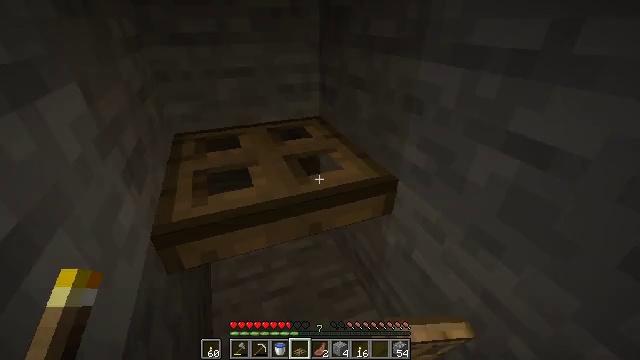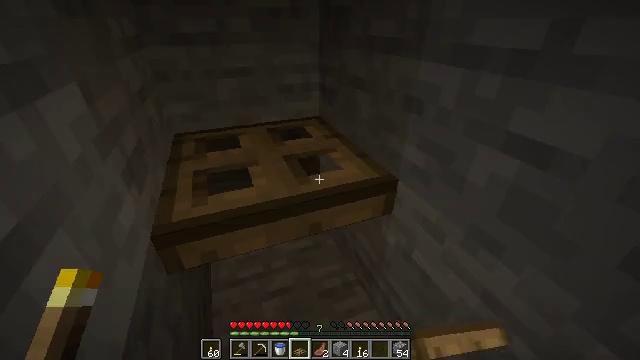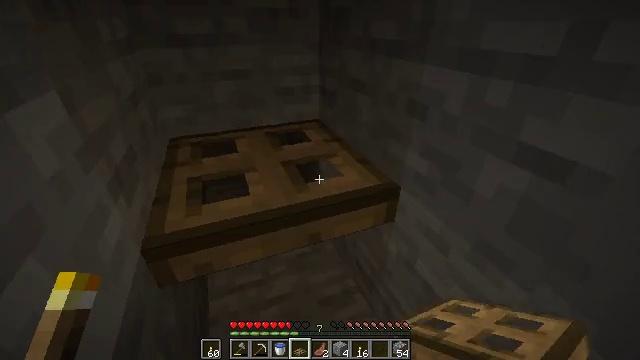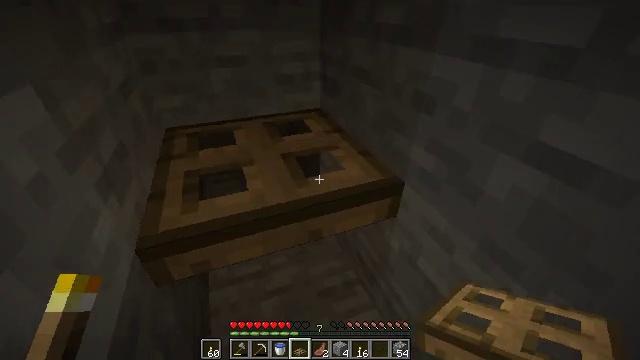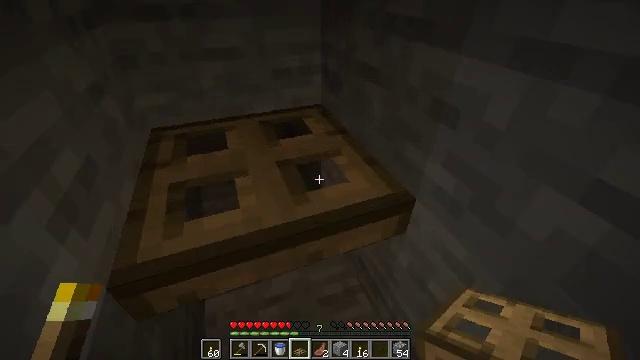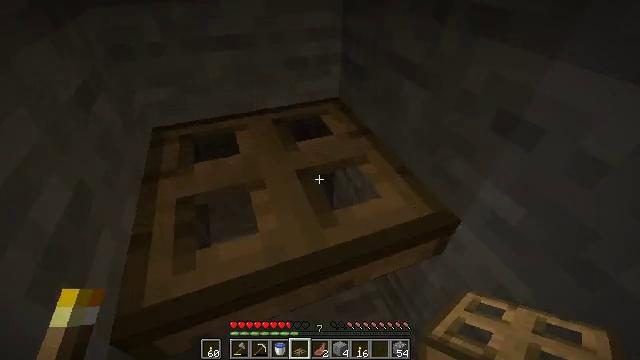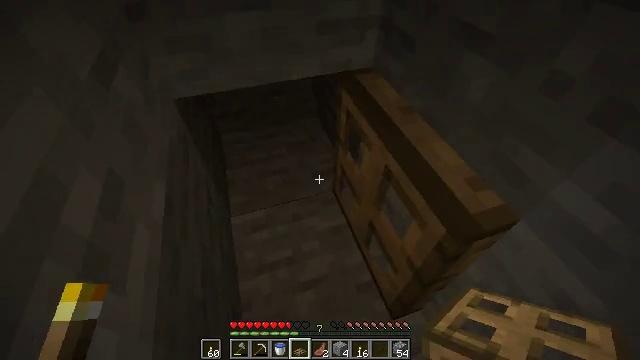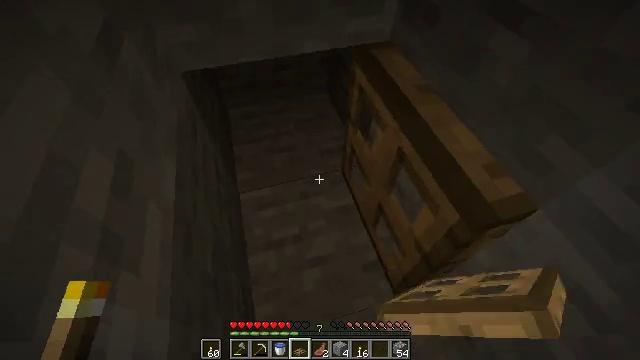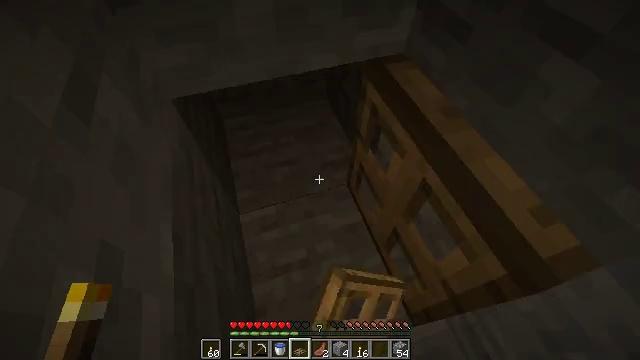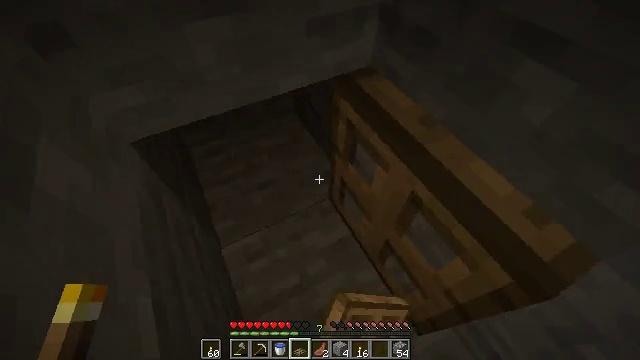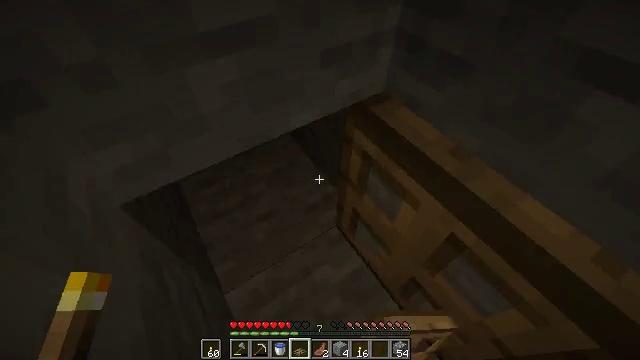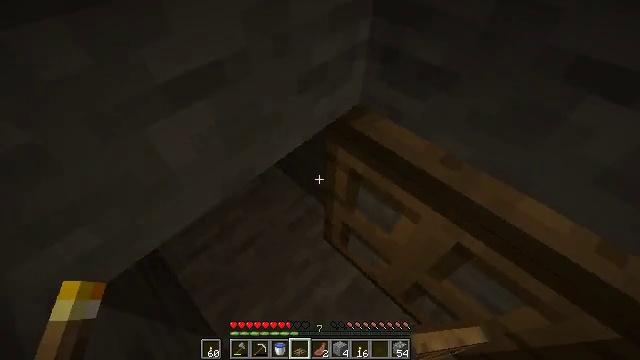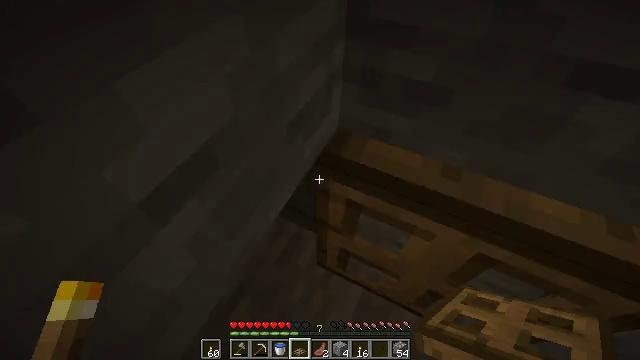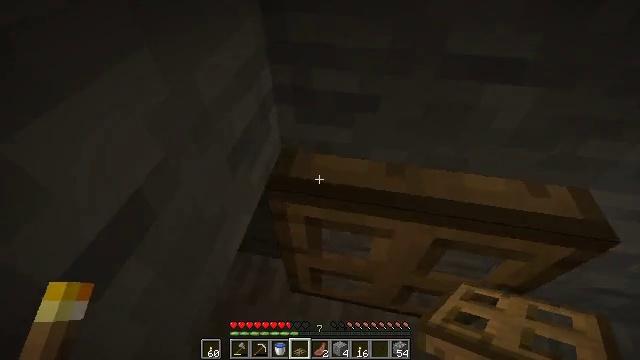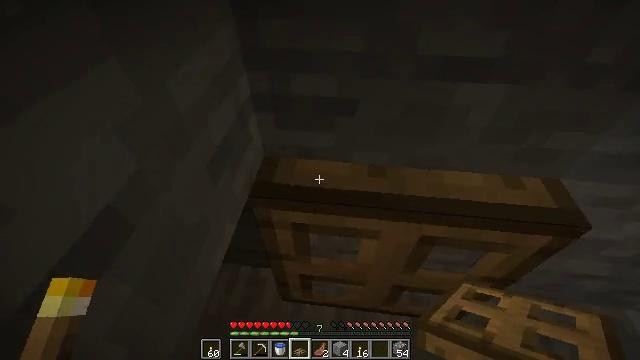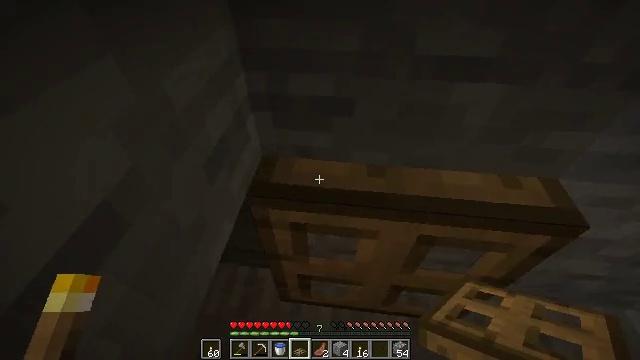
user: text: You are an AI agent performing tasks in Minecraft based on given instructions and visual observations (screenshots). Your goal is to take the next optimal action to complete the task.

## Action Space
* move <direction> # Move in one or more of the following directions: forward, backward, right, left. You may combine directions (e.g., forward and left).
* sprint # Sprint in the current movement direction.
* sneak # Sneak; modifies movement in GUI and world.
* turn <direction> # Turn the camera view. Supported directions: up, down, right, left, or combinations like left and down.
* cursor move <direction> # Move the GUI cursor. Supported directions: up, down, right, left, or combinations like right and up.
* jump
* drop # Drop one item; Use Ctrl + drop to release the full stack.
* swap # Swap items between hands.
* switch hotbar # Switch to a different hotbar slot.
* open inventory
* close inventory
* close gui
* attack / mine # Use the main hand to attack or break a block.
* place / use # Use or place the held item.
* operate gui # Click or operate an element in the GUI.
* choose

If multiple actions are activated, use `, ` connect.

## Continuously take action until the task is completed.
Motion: motion action
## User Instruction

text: Mine the oak trapdoor.
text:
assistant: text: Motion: no_op
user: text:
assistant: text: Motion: move forward
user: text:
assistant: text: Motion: move forward, turn down
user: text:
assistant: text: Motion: move forward and move left, turn down
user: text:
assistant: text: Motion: move forward and move left, turn down
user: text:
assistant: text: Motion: move forward and move left, turn left and down, use / place
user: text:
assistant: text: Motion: move forward and move left, turn left and down, use / place
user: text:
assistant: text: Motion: move forward and move left, turn right and down, use / place
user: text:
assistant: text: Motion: move forward and move left, turn right and up, use / place
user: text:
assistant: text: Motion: move forward and move left, turn right and up
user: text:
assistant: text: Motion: move forward and move left, turn right
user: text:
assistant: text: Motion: move forward and move left, turn right
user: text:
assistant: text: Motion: move left, turn right and up
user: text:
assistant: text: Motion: turn right and up
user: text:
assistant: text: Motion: no_op
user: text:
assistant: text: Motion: no_op
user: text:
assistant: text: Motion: turn right
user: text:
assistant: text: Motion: turn right and up
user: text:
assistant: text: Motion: use / place
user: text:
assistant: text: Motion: use / place
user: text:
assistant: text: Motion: use / place
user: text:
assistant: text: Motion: use / place
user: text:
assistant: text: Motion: turn down
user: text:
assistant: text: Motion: move left
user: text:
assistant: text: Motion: move left
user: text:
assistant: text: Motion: move left
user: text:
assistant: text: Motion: move left, turn right and up
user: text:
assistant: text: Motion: move left, turn right and up
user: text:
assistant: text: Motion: move left, turn right and up
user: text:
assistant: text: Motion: turn right and up